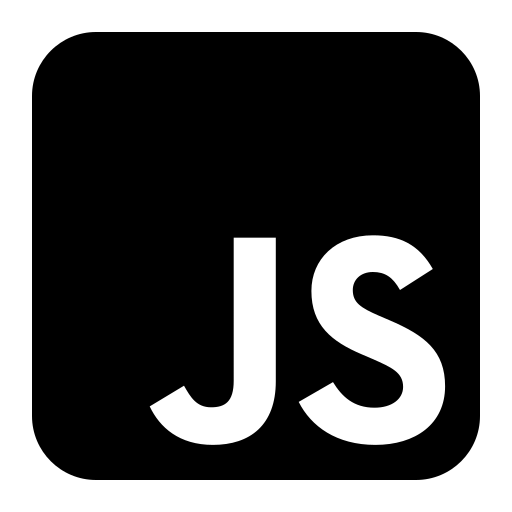
Tags: icon, FontAwesome, fa-icon, brand, square, js